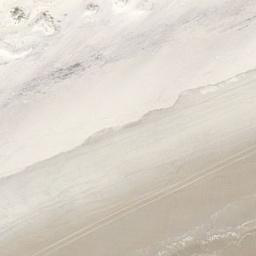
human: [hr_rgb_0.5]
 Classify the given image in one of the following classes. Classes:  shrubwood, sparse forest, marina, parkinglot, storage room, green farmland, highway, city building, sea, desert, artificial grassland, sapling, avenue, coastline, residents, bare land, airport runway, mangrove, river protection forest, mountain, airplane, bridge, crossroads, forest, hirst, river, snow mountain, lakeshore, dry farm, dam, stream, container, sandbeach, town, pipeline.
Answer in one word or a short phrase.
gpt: sandbeach